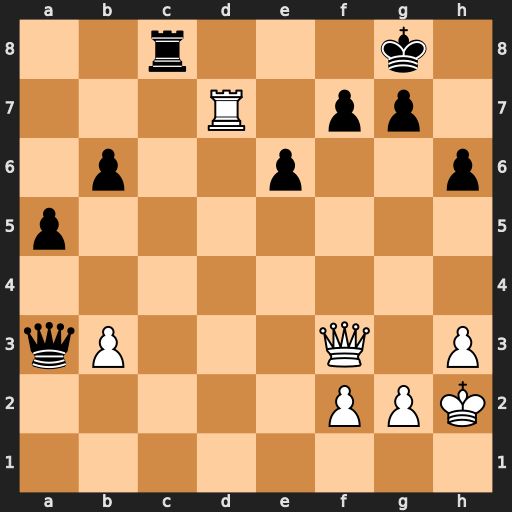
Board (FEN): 2r3k1/3R1pp1/1p2p2p/p7/8/qP3Q1P/5PPK/8
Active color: w
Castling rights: -
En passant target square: -
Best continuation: Qxf7+ Kh8 Qxg7#